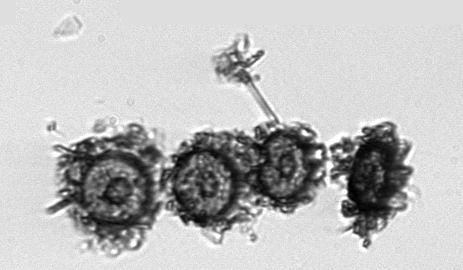
Label: Thalassiosira_TAG_external_detritus